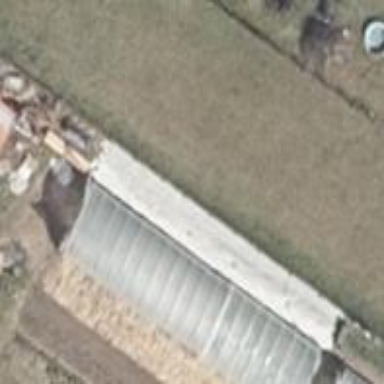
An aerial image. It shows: Greenhouse.